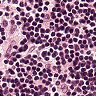
Metastatic tissue present: no